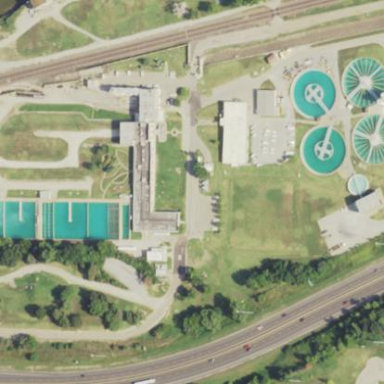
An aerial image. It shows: Wastewater plant surrounded by fence.